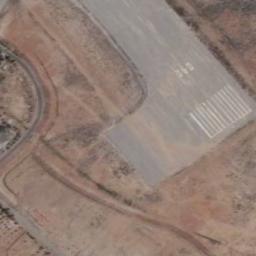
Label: runway